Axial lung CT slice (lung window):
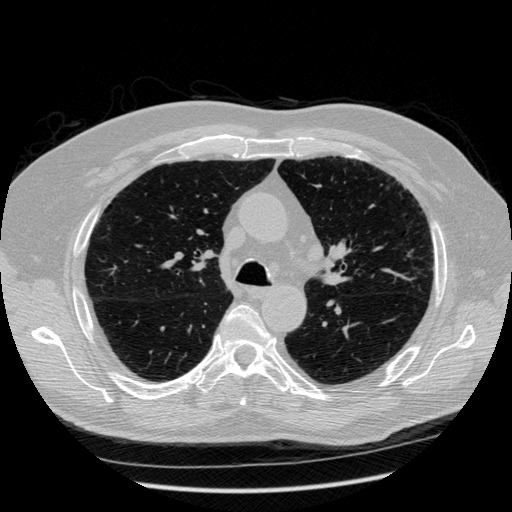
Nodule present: no